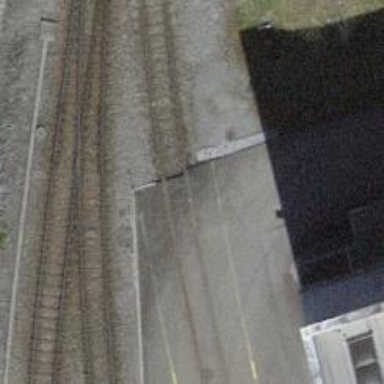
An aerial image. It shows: Single-track spur railway line.